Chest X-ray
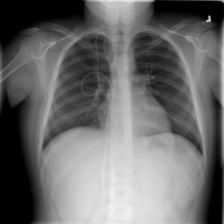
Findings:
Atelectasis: negative
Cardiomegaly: negative
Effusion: negative
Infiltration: negative
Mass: negative
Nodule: negative
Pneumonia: negative
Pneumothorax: negative
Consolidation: negative
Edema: negative
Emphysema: negative
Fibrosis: negative
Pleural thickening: negative
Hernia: negative